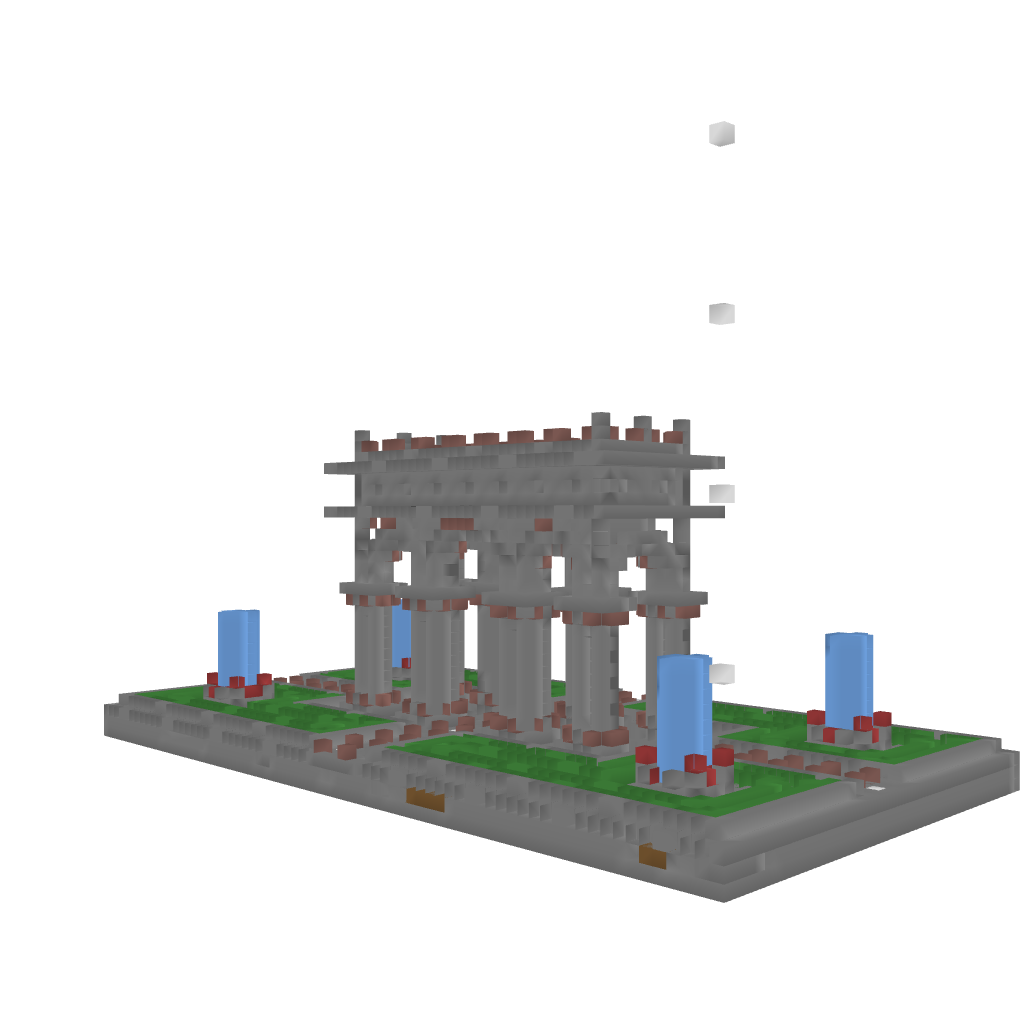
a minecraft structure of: Little Spawn bad low quality